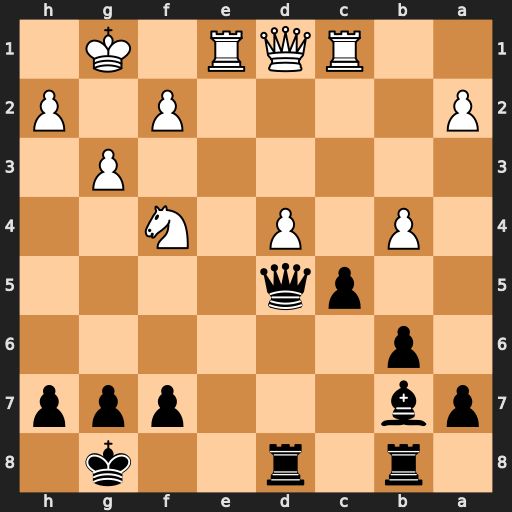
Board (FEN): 1r1r2k1/pb3ppp/1p6/2pq4/1P1P1N2/6P1/P4P1P/2RQR1K1
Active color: b
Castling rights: -
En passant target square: -
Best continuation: Qh1#